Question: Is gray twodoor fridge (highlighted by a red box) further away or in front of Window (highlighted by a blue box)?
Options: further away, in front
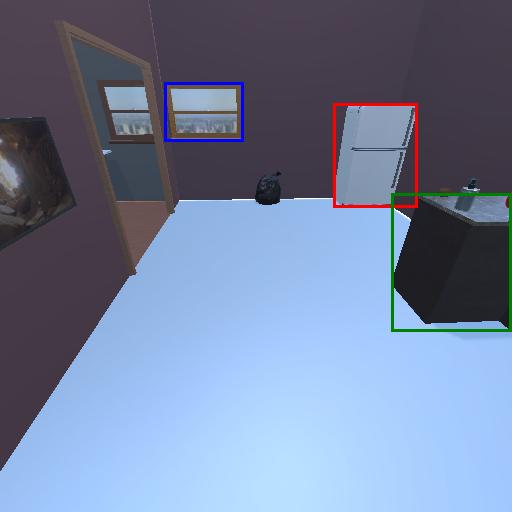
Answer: further away